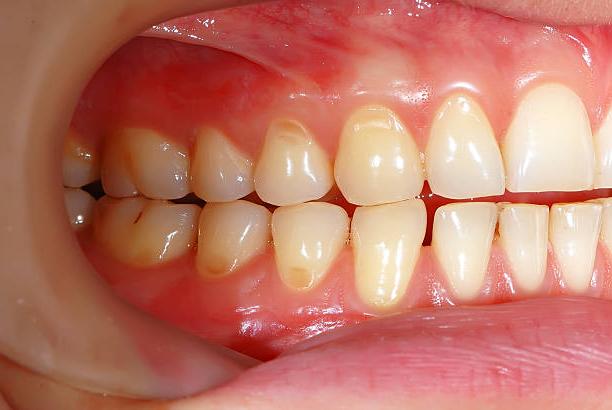
Condition: Gingivitis